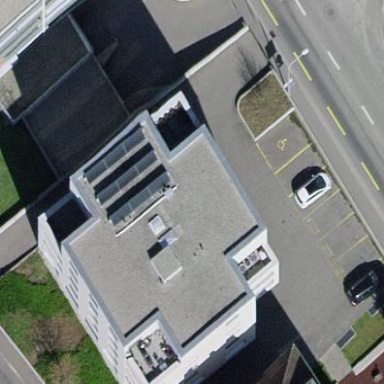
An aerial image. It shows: Building.